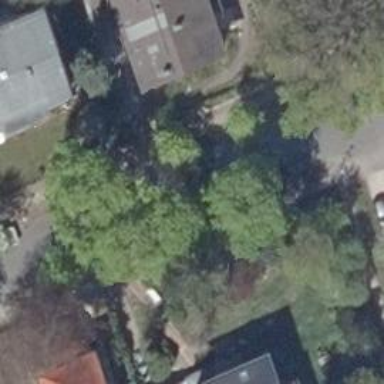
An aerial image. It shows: Avenue lined with broadleaved deciduous trees.